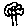
Label: tree